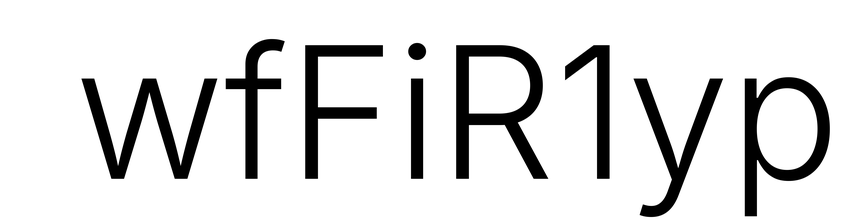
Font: Inter_Light